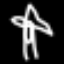
Label: palm tree